Aerial crown-view tile of a tropical tree (Barro Colorado Island, Panama), acquired 20240813:
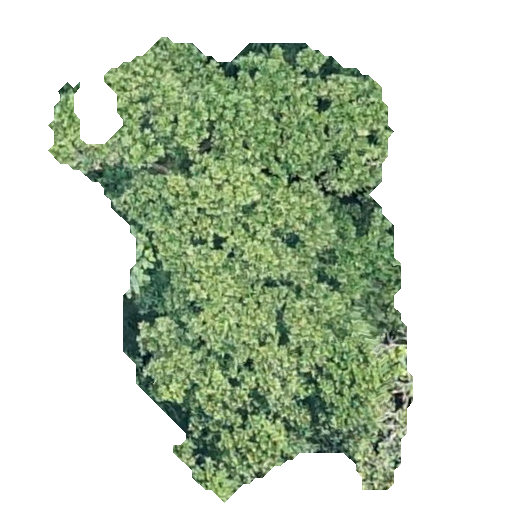
Species: Anacardium excelsum
GBIF accepted scientific name: Anacardium excelsum
Crown area: 169.102 m²